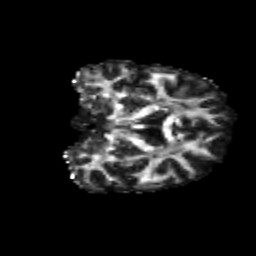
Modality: FA
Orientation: coronal
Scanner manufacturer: siemens
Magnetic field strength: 3 T
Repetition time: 4.16 s
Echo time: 0.0806 s